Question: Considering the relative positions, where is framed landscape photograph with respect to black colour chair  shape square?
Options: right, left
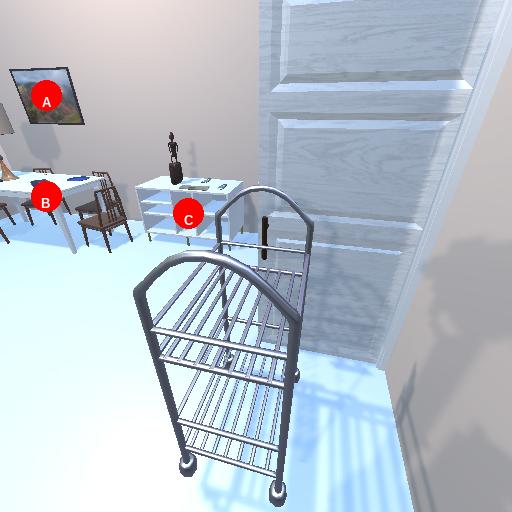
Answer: right